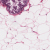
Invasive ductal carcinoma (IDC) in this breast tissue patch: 0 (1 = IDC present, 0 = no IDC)